Interaction volume radius: 5 \u00c5
Interaction volume height: 15 \u00c5
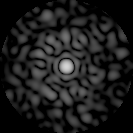
Disorder parameter: 0.8321